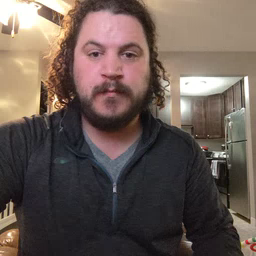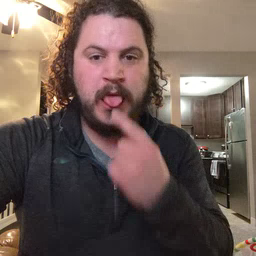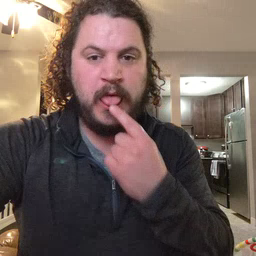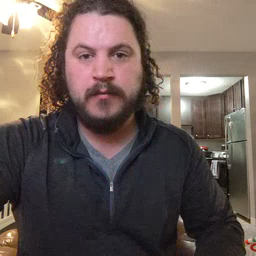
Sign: tongue